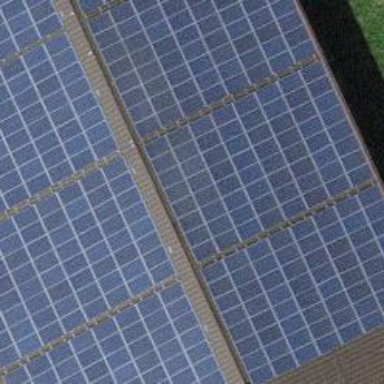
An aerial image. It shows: Solar photovoltaic panel generator.